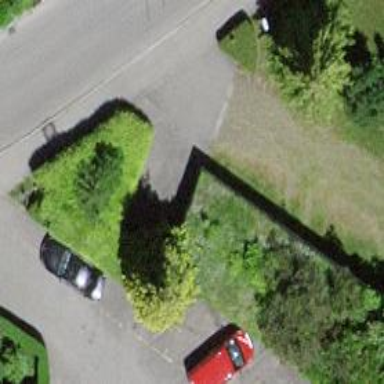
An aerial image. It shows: Garage.